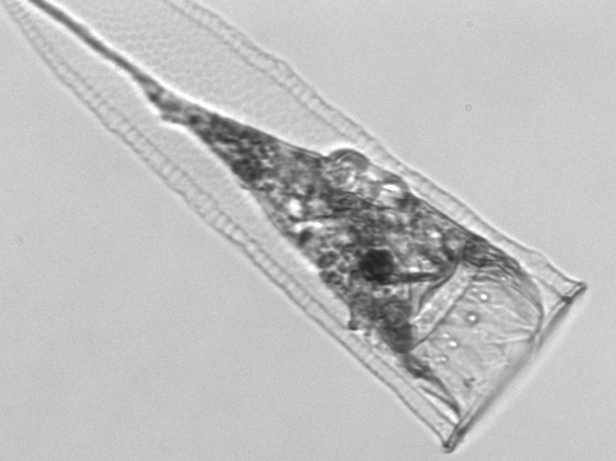
Label: Tintinnina